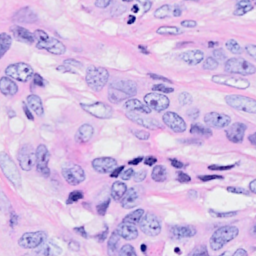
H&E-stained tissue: Breast